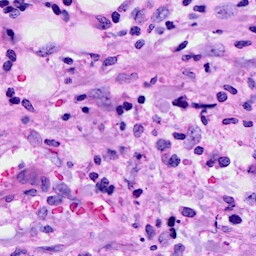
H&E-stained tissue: Breast